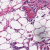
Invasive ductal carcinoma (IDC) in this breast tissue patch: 1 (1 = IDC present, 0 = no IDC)